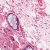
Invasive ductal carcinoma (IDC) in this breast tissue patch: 0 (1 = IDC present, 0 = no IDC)